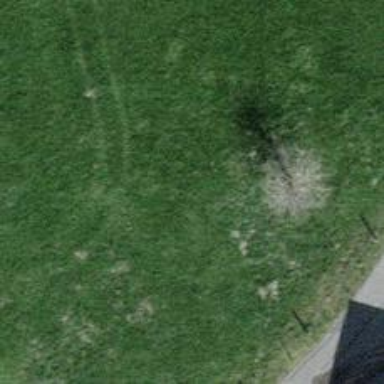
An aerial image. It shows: Minor power line.